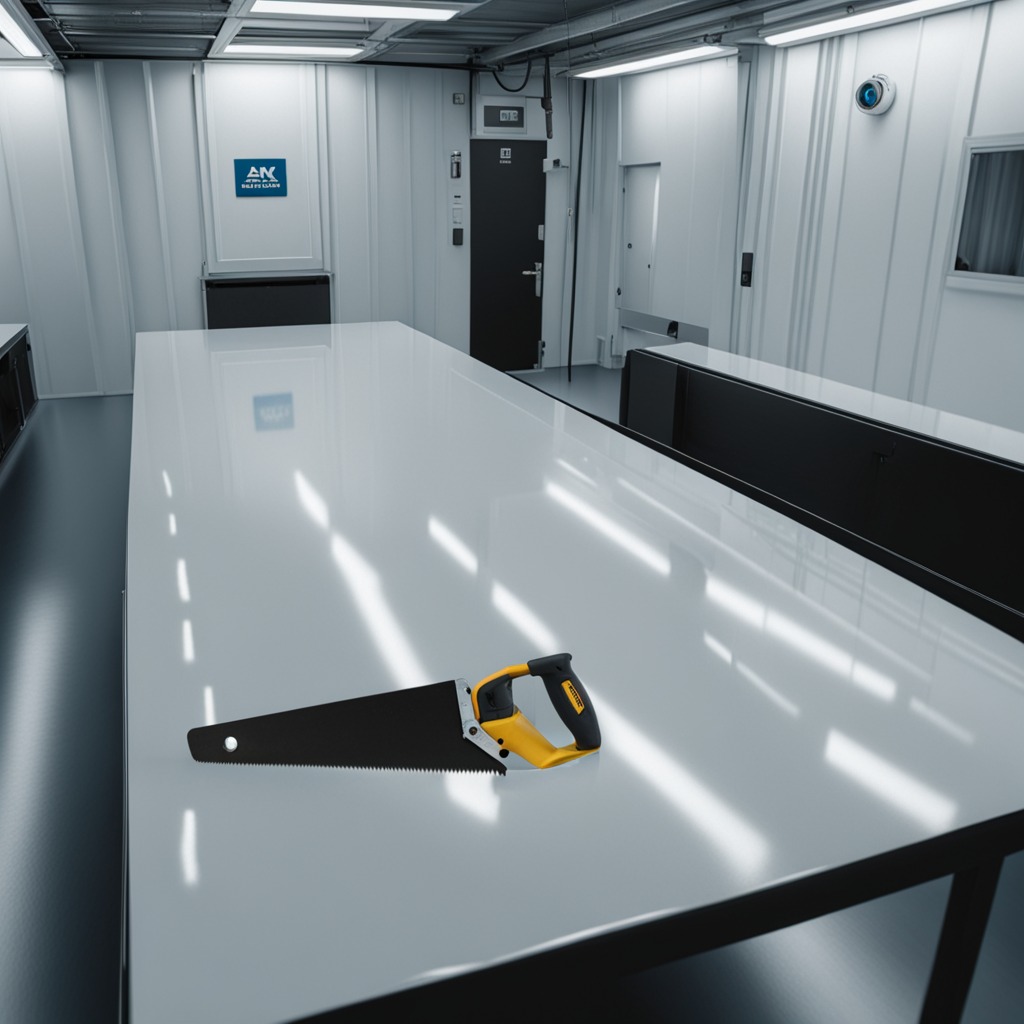
A handheld metal saw is lying on the table in a ship maintenance bay industrial lighting.